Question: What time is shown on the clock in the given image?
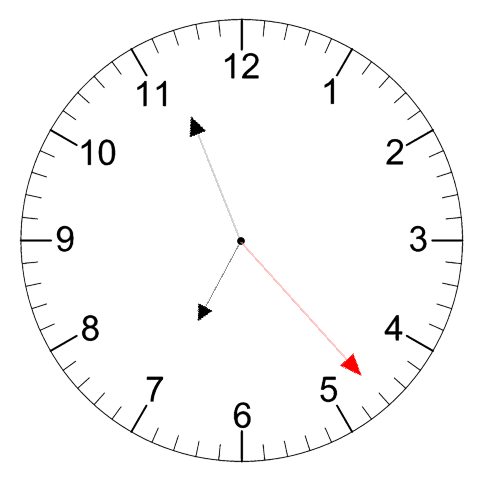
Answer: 06:56:23